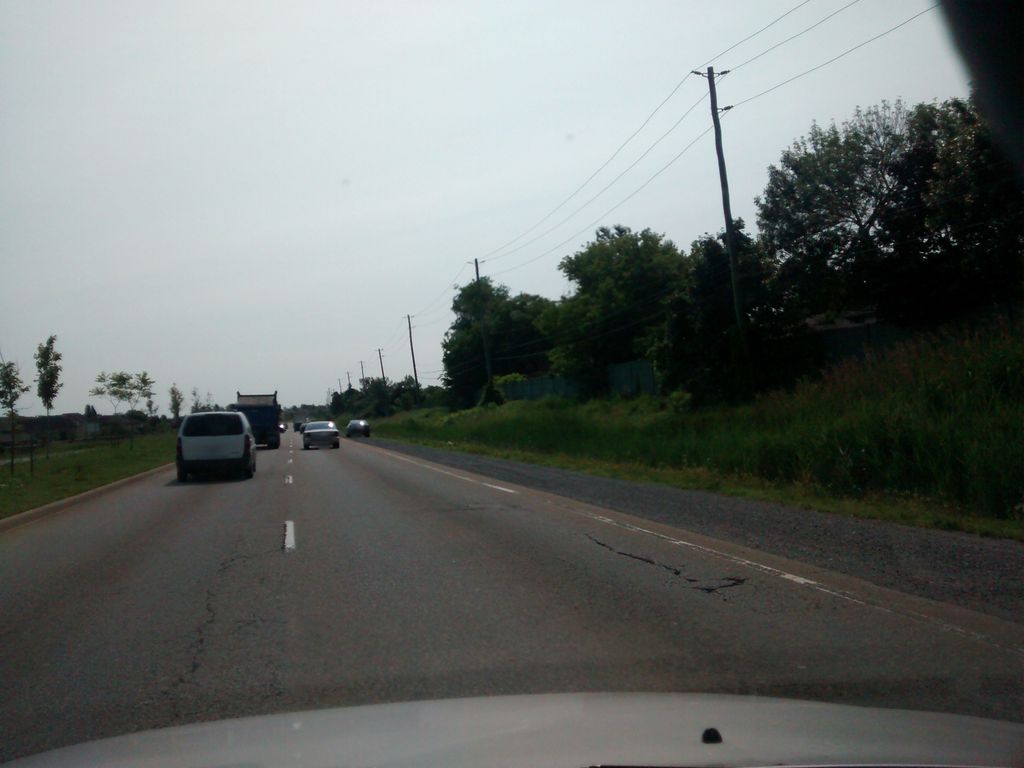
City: hamilton